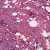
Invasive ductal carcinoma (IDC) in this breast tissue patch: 1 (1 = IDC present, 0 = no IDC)